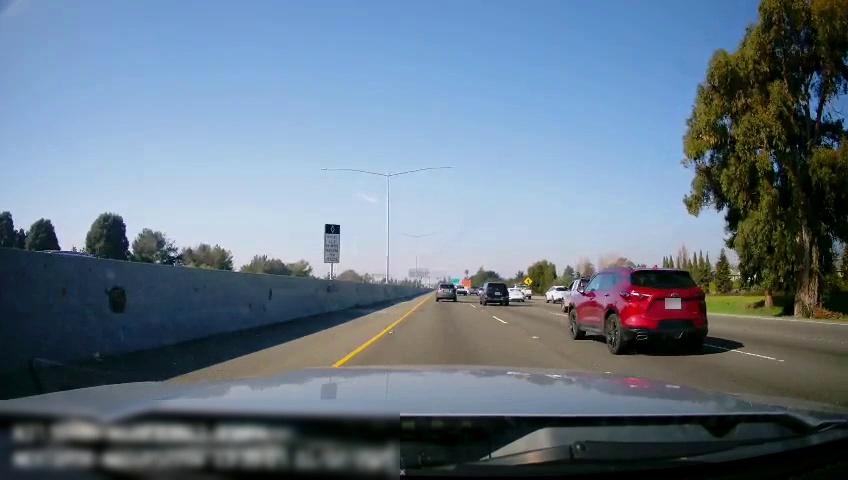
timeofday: Day
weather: Sunny
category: Drivable Space
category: Vehicles | SUV
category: Vehicles | SUV
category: Vehicles | SUV
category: Vehicles | Truck
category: Vehicles | Truck
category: Vehicles | Car
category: Vehicles | Car
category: Vehicles | Truck
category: Vehicles | SUV
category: Vehicles | Truck
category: Vehicles | Car
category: Lanes | Current Lane
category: Lanes | Current Lane
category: Lanes | Alternate Lane
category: Lanes | Alternate Lane
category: Traffic | Signs
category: Traffic | Signs